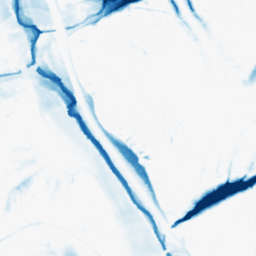
Category: morphological
Decomposition family: morphological_ellipse
Decomposition parameters: operation: closing
width: 30
height: 50
Upsampling method: linear_exact
Upsampling parameters: scale: 2
Upsampling scale: 2